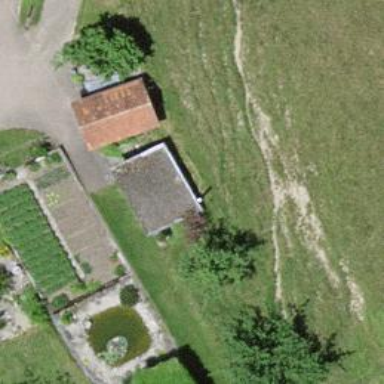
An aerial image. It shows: Garden area designated for leisure land.